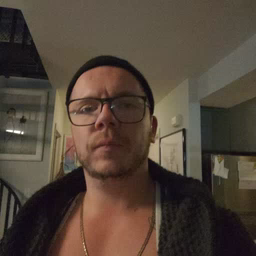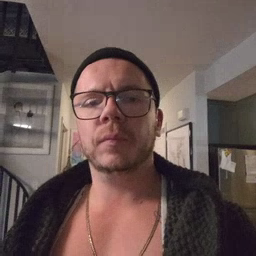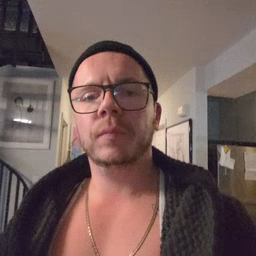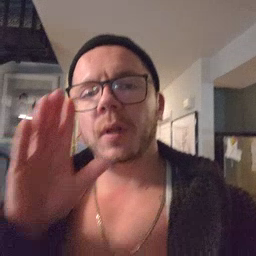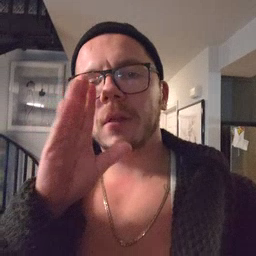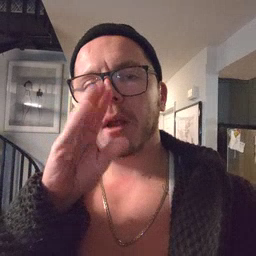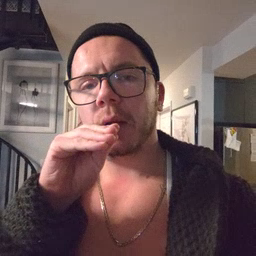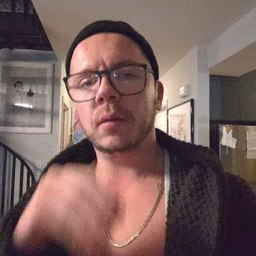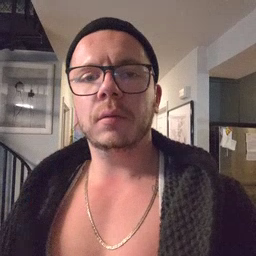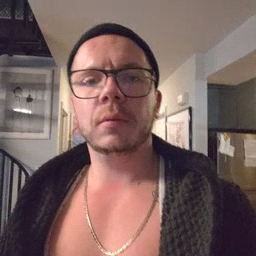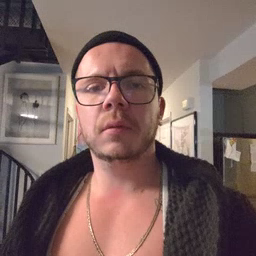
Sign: duck